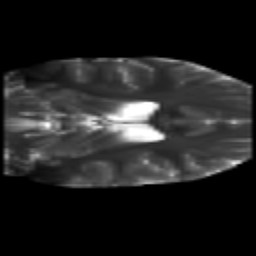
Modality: T2w
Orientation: coronal
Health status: healthy
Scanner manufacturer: siemens
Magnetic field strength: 3 T
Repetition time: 10 s
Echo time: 0.092 s